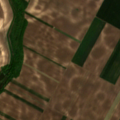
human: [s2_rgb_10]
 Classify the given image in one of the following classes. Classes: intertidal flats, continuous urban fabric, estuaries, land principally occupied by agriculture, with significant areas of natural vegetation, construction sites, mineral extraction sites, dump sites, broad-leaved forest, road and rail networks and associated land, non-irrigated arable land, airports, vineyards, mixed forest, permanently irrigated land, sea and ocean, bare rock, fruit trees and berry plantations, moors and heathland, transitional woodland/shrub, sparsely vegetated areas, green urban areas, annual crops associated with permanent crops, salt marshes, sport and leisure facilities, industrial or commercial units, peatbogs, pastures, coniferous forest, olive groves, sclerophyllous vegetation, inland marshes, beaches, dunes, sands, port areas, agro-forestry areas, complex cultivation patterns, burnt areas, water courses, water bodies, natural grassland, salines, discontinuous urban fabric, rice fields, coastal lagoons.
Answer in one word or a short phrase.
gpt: non-irrigated arable land, transitional woodland/shrub